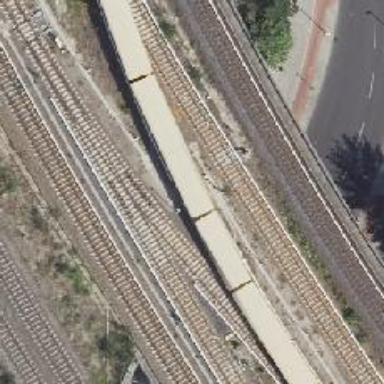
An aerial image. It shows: Bridge crossing over electrified light rail track in yard area.